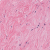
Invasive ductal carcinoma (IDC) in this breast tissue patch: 0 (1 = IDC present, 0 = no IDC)